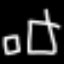
Label: square